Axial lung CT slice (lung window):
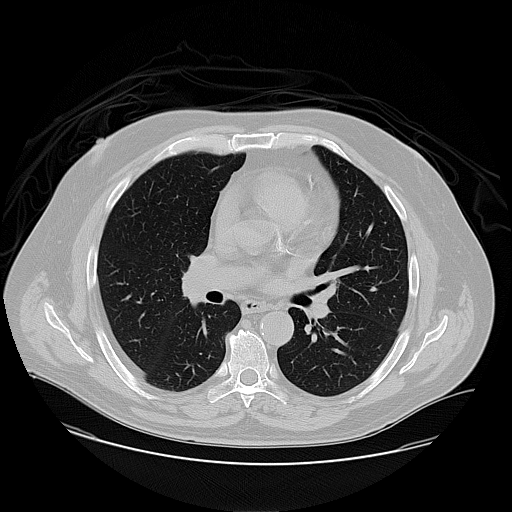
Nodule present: no